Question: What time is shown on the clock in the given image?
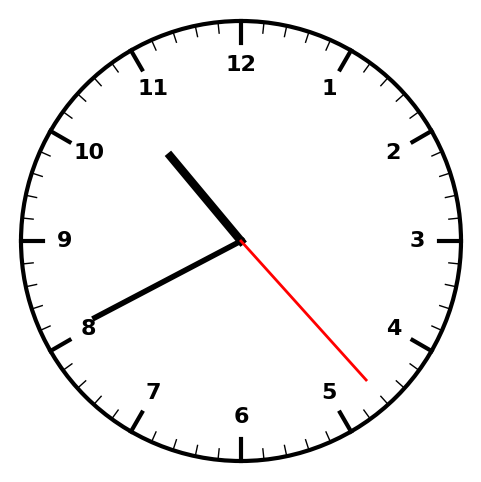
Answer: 10:40:23